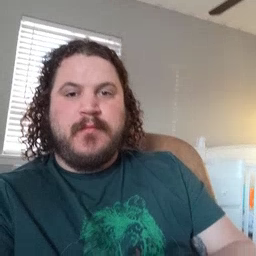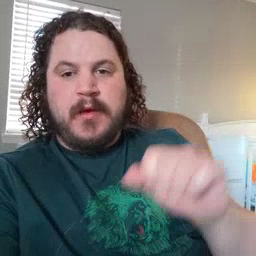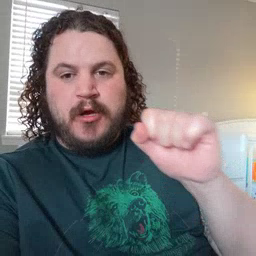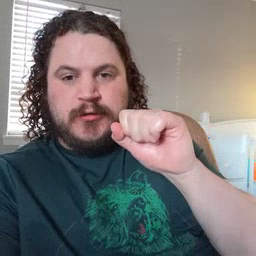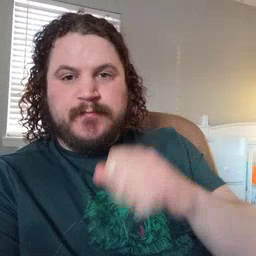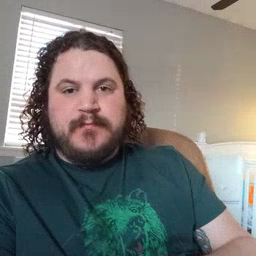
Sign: carrot